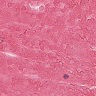
Metastatic tissue present: no